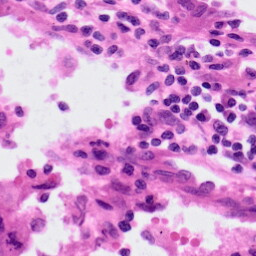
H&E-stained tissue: Lung